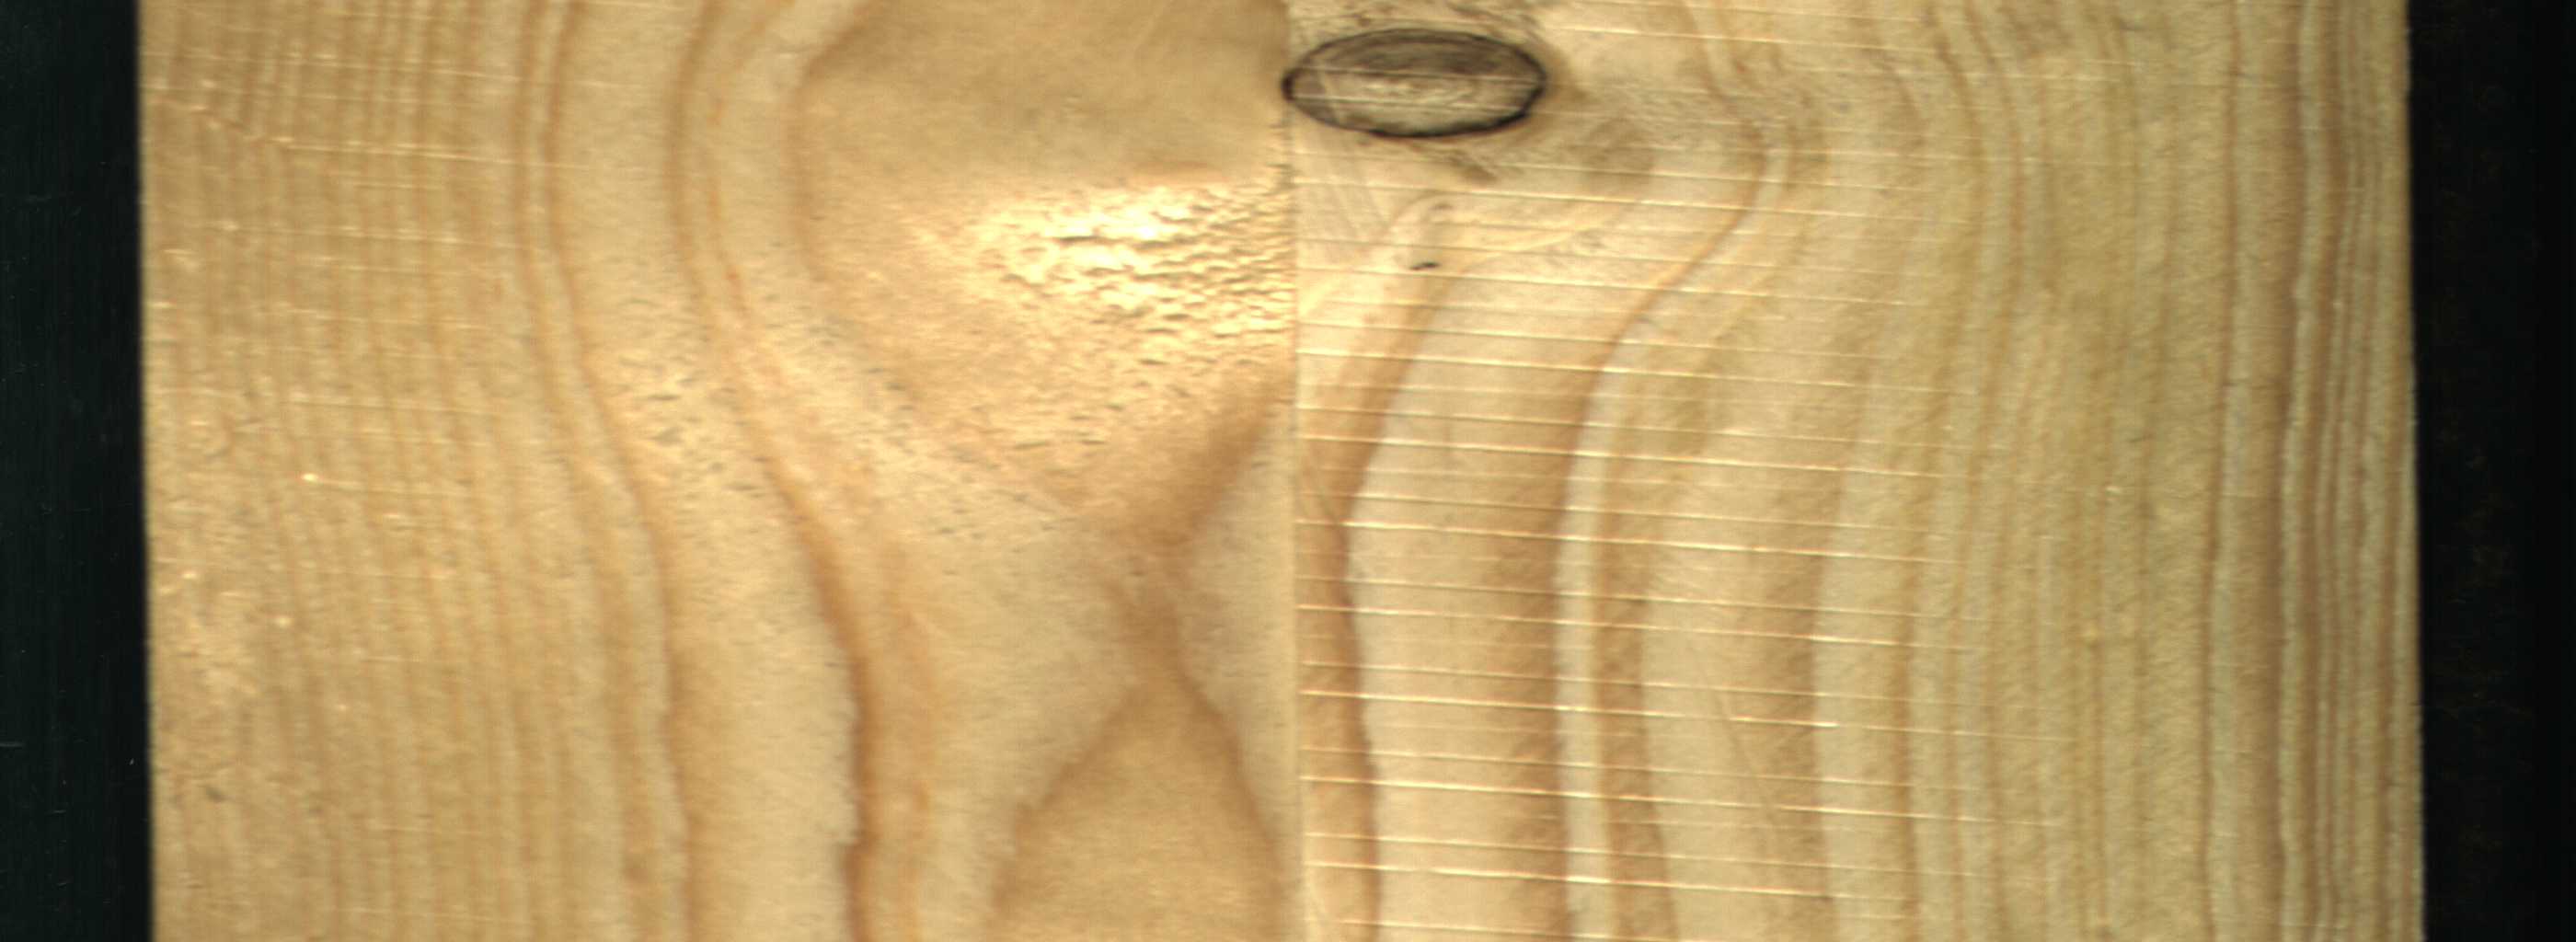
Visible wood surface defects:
Dead_Knot